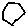
Label: hexagon